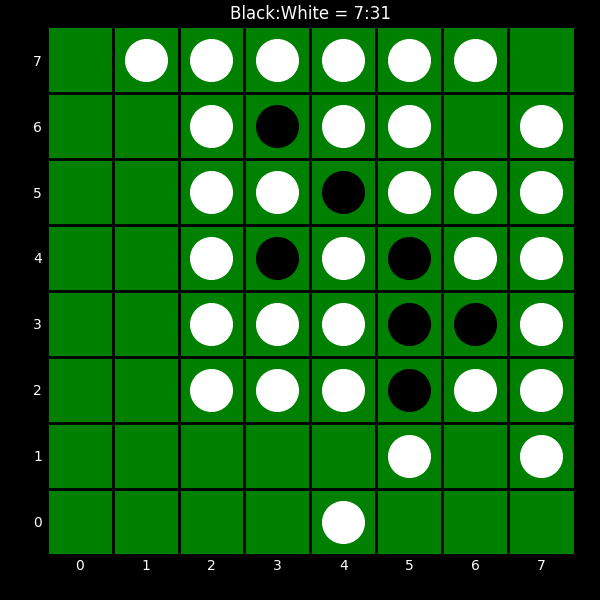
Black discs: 7
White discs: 31